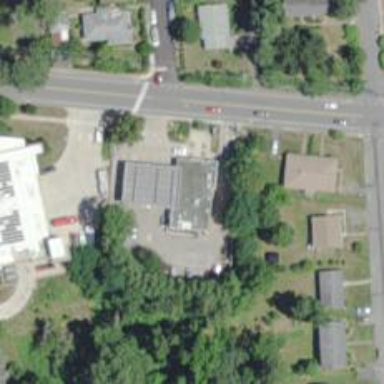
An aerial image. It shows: Convenience shop.